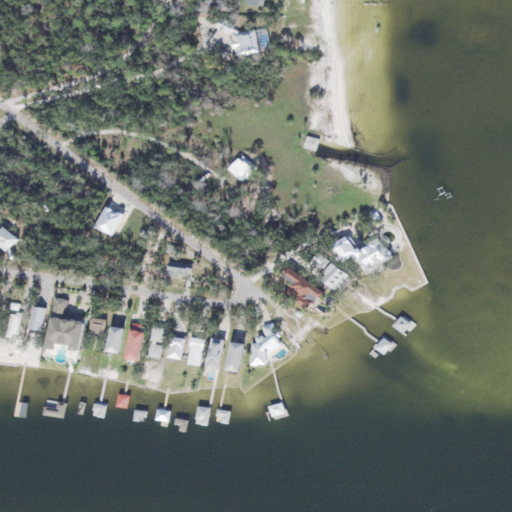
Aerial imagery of cape in Alabama named Bear Point containing open water, open development, evergreen forest, low intensity development, medium intensity development, barren land, grassland, and high intensity development